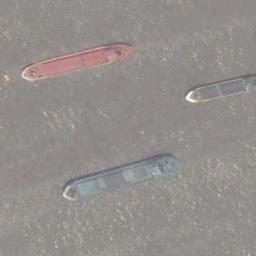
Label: ship